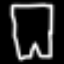
Label: pants